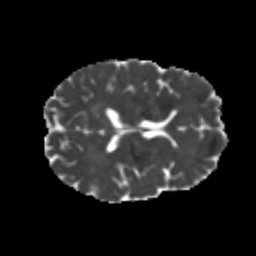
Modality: MD
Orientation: axial
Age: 24
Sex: male
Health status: healthy
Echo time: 0.074 s